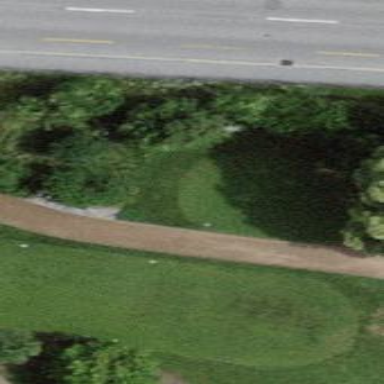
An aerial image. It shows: Golf tee.